Interaction volume radius: 5 \u00c5
Interaction volume height: 10 \u00c5
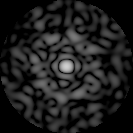
Disorder parameter: 0.8565